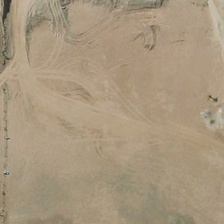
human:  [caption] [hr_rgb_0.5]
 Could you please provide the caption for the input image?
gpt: it is a piece of yellow bareland .

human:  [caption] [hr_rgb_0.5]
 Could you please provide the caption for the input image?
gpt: it is a piece of yellow bareland .

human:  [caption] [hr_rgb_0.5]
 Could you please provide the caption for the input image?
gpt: it is a piece of yellow bareland .

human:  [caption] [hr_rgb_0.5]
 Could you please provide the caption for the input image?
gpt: it is a piece of yellow bareland .

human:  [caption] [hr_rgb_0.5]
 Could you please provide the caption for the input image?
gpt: it is a piece of yellow bareland .